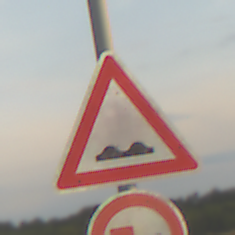
Verkehrszeichen: UnebeneFahrbahn
Zusatzzeichen unten: UeberholverbotKraftfahrzeuge
Umgebung: Outdoor, RoadRail
Tageszeit: SunriseSunset
Wetter: PartlyCloudy
Licht: Natural
Jahreszeit: NotSpecified
Kontrast: LowContrast